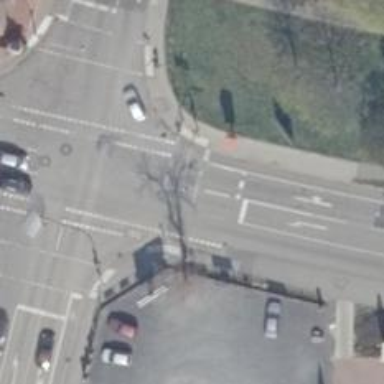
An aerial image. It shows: Secondary road with asphalt surface and separate sidewalk.